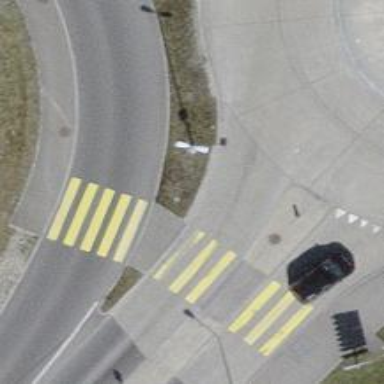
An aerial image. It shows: Kerb serving as barrier.